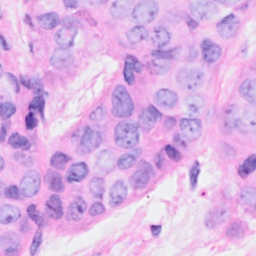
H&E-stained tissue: Breast